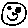
Label: smiley face